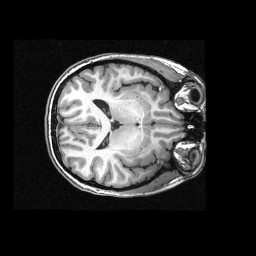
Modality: T1w
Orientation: axial
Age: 19
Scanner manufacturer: siemens
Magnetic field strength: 3 T
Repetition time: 2.3 s
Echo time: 0.00336 s